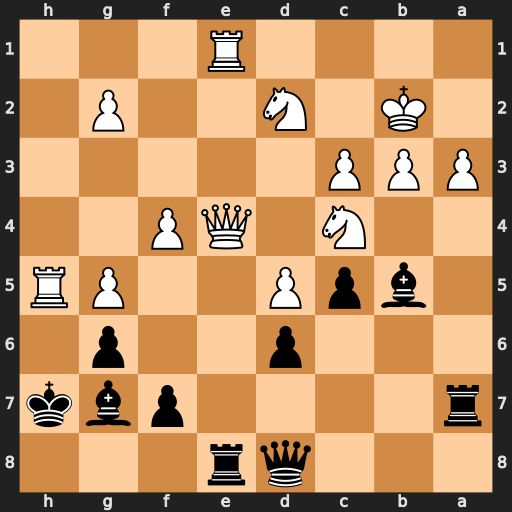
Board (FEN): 3qr3/r4pbk/3p2p1/1bpP2PR/2N1QP2/PPP5/1K1N2P1/4R3
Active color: b
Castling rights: -
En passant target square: -
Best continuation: Kg8 Qxe8+ Bxe8